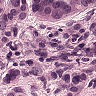
Metastatic tissue present: yes